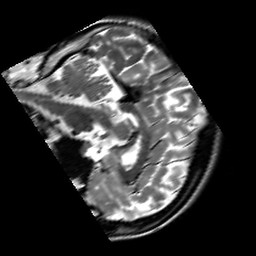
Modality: T2w
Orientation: sagittal
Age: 21
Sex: female
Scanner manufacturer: siemens
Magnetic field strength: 3 T
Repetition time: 7 s
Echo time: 0.09 s